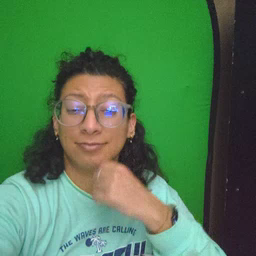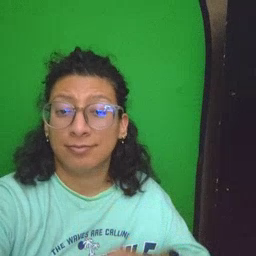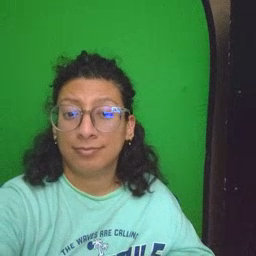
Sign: white